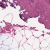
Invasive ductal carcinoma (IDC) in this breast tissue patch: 0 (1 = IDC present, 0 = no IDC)